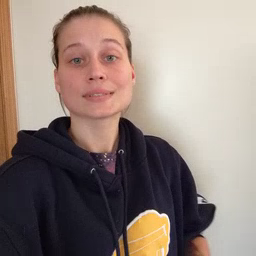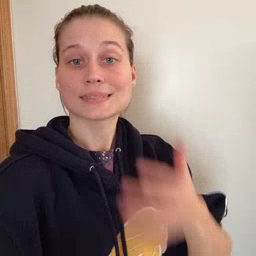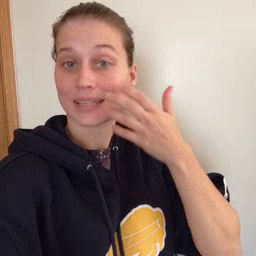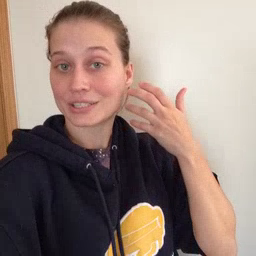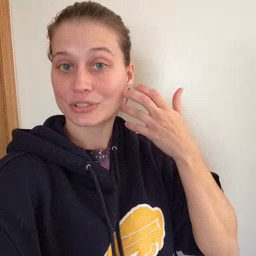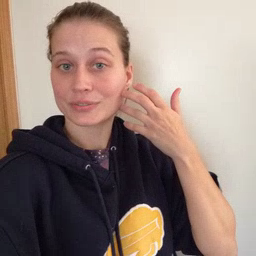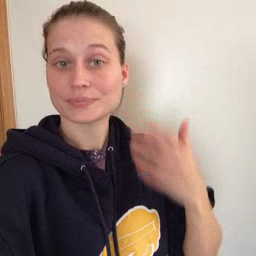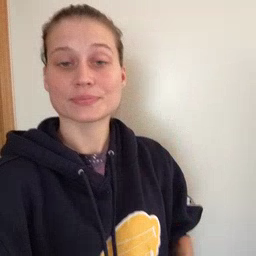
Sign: tiger